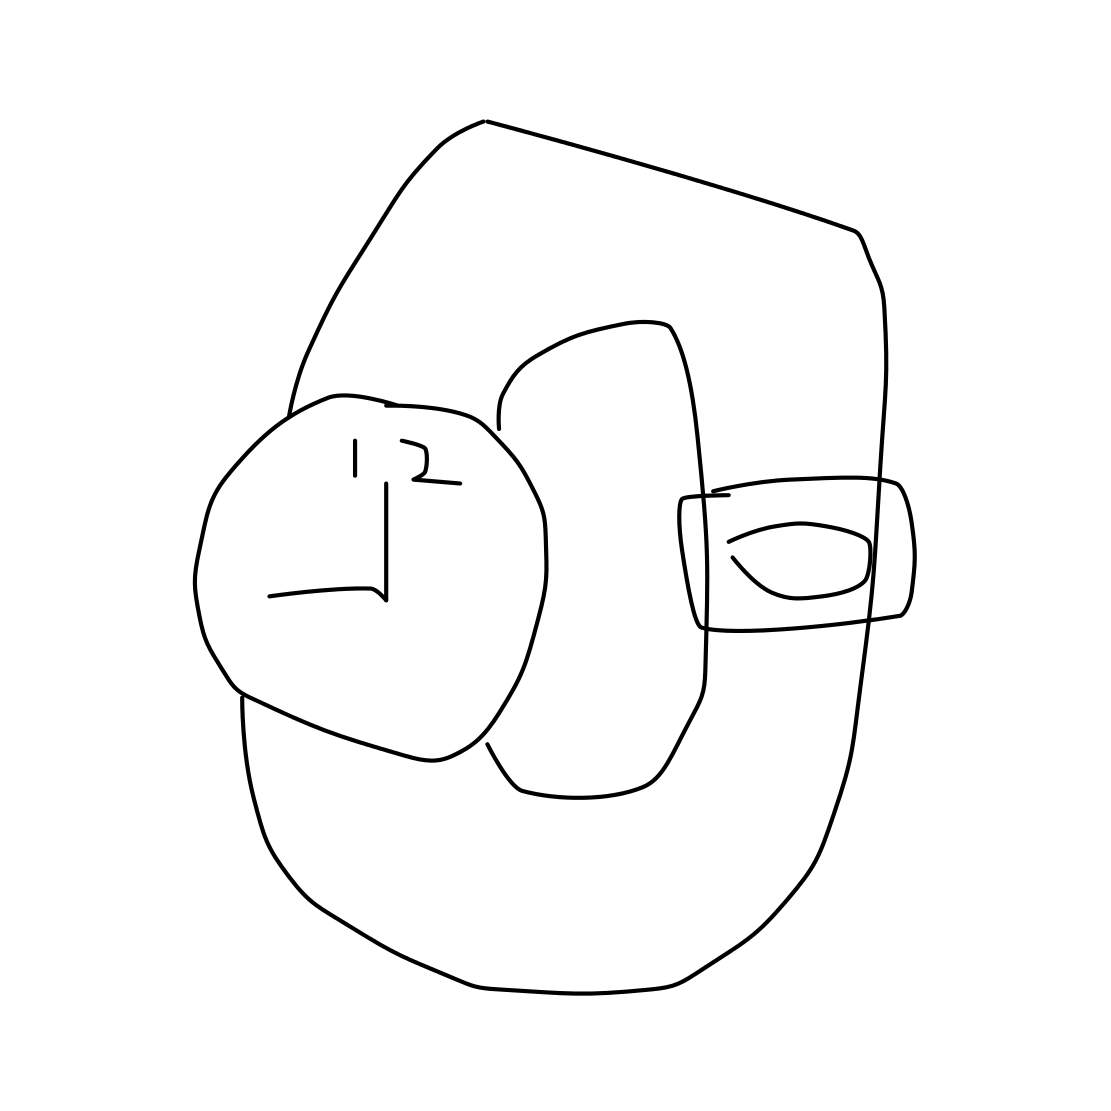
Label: wrist-watch